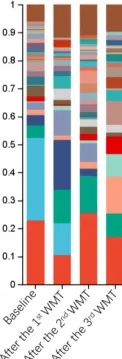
Microbial profiles of the skin and gut in a 15-year-old patient with atopic dermatitis before and after washed microbiota transplantation. (B) The abundance of the gut microbiota.
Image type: chart (chart)